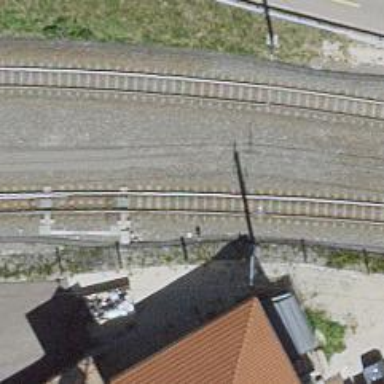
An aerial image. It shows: Narrow gauge railway with electrified contact lines.